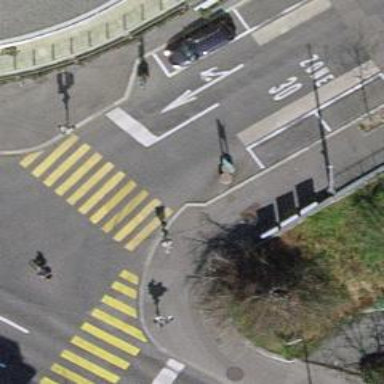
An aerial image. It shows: Road with traffic signals.